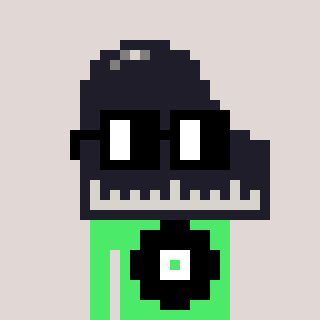
a pixel art character with square black glasses, a piano-shaped head and a teal-colored body on a warm background